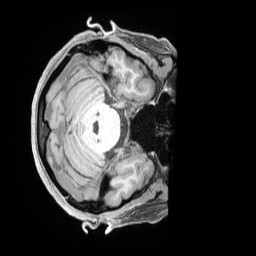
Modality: T1w
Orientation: axial
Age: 36
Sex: female
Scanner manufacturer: siemens
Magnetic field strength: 3 T
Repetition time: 2 s
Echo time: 0.00211 s